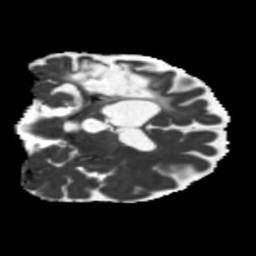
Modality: MD
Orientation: coronal
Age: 46
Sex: male
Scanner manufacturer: siemens
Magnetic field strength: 3 T
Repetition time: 5.25 s
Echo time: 0.08 s